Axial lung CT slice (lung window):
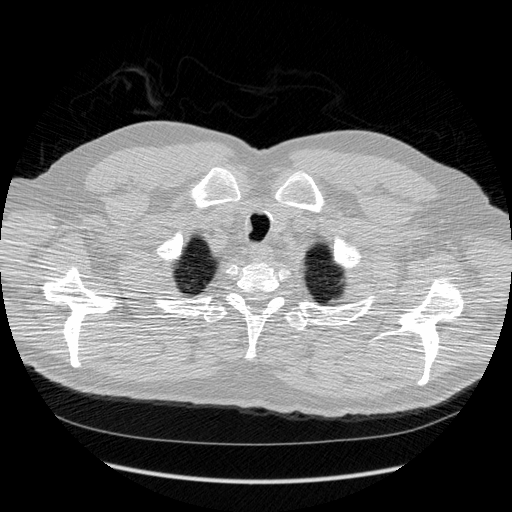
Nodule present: no